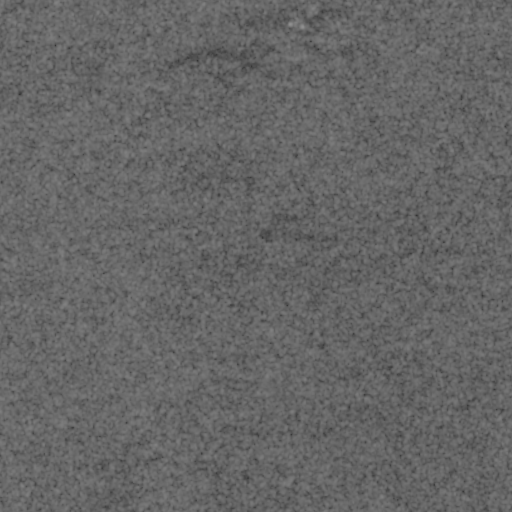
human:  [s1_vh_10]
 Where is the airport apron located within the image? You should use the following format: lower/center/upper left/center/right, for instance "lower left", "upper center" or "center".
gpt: The airport apron is located in the upper center of the image.
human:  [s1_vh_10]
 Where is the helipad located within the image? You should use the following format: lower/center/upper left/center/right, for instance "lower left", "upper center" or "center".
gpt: The helipad is located in the upper center of the image.
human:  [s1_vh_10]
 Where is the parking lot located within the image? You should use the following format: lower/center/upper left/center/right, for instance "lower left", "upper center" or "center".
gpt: The parking lot is located in the upper left of the image.
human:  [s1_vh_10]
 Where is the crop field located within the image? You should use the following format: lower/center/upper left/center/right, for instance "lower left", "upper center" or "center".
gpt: There is no crop field in the image.

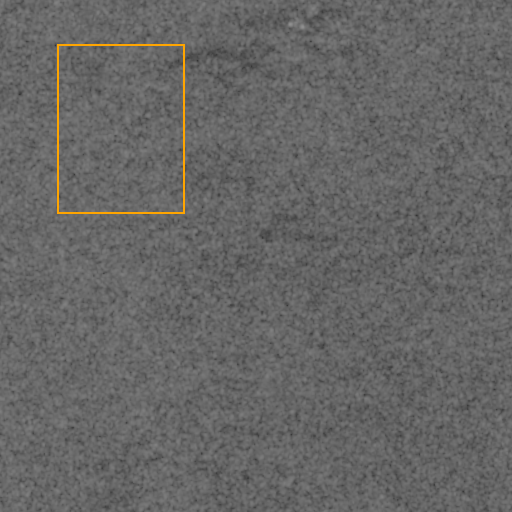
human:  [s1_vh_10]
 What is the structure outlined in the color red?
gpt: There is no red outline.
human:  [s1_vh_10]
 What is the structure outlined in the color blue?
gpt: There is no structure outlined in blue.